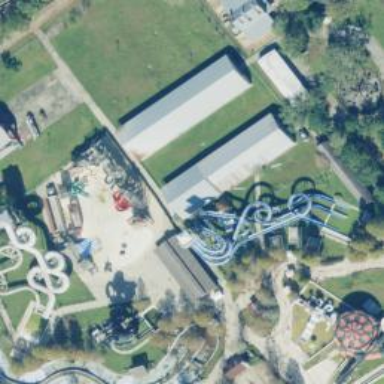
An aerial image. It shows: Water slide attraction.